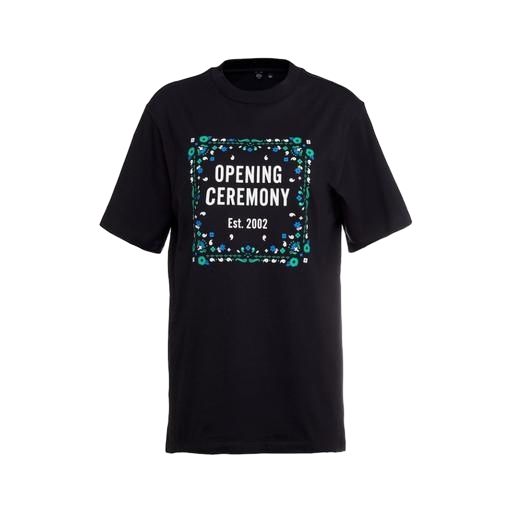
black graphic t-shirt, graphic t-shirt, black printed t-shirt, white background